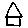
Label: house